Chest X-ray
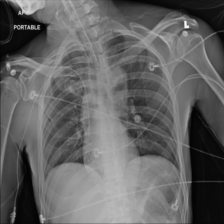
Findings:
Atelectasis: negative
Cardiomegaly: negative
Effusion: negative
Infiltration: positive
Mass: negative
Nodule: negative
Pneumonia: negative
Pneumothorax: negative
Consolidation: negative
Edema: negative
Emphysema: negative
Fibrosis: negative
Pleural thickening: negative
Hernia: negative